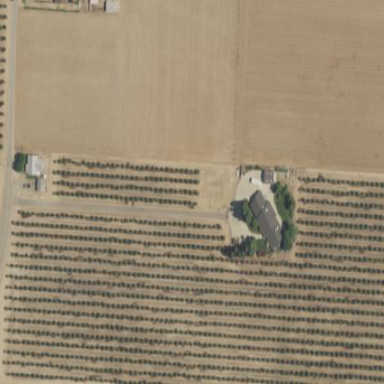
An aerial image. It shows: Beautiful vineyard in the countryside.